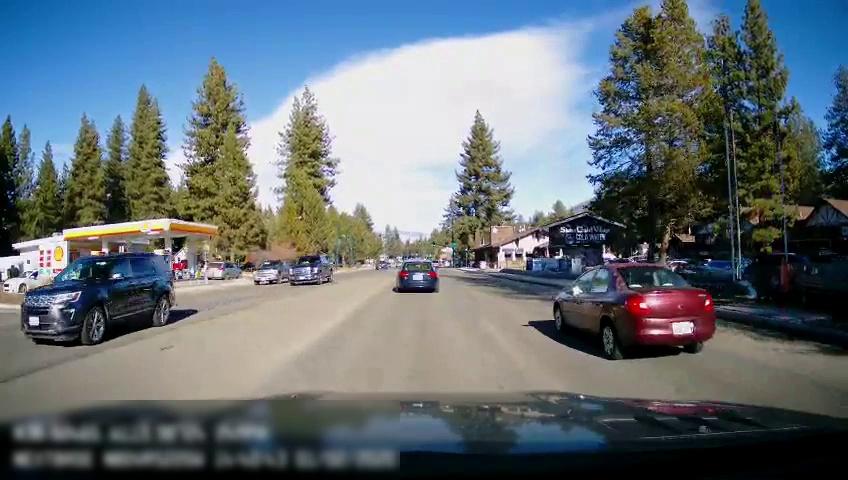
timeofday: Day
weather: Sunny
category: Drivable Space
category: Vehicles | Car
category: Vehicles | Car
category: Vehicles | Car
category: Vehicles | SUV
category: Vehicles | SUV
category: Vehicles | Car
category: Vehicles | Truck
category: Lanes | Opposite Lane
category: Lanes | Current Lane